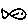
Label: fish